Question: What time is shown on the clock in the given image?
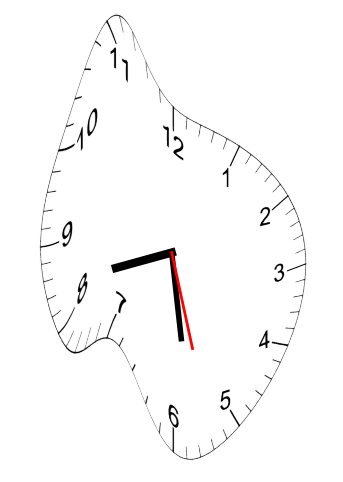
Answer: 08:28:27